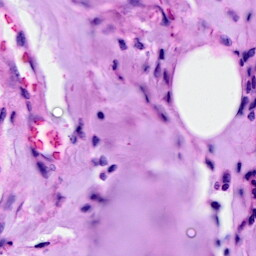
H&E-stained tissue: Breast